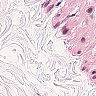
Metastatic tissue present: no